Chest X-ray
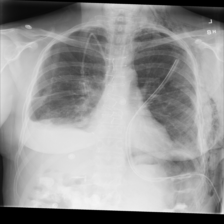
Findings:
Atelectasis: positive
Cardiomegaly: negative
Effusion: negative
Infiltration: negative
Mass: negative
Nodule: negative
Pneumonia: negative
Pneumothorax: negative
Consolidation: negative
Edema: negative
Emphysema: positive
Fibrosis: negative
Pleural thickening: negative
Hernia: negative